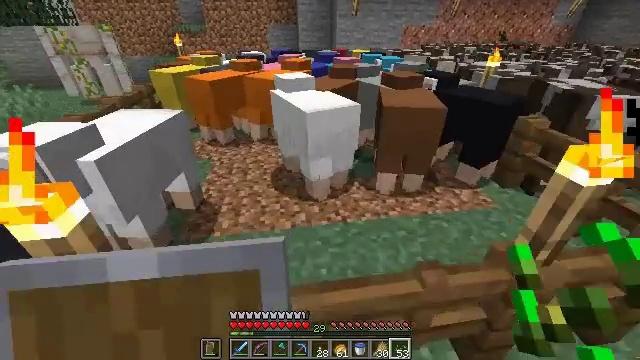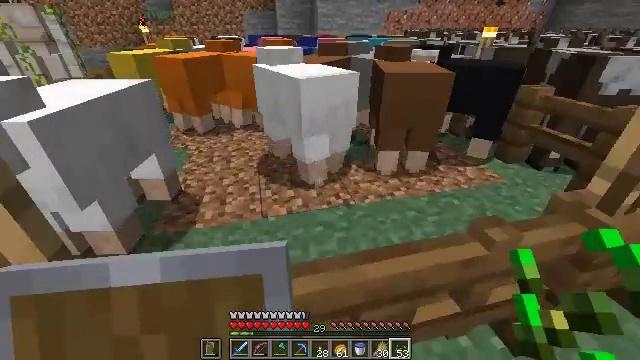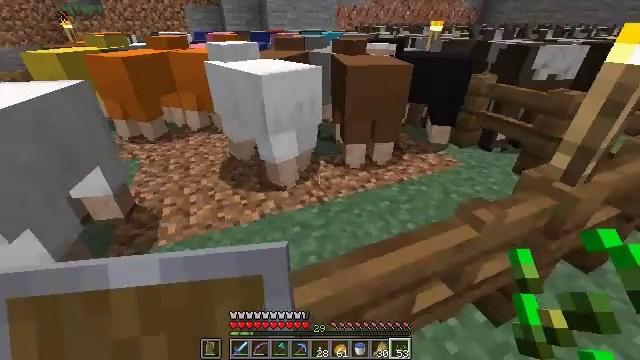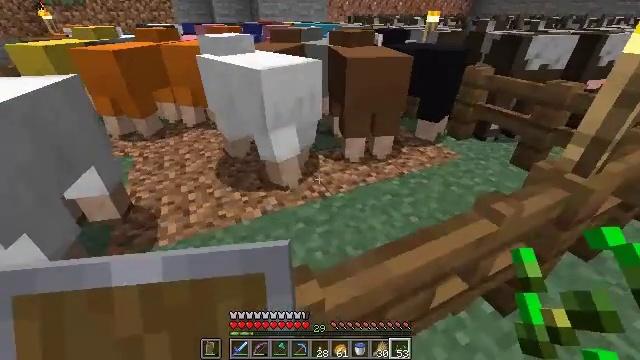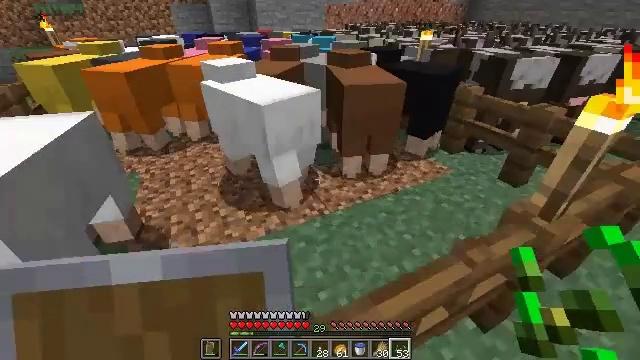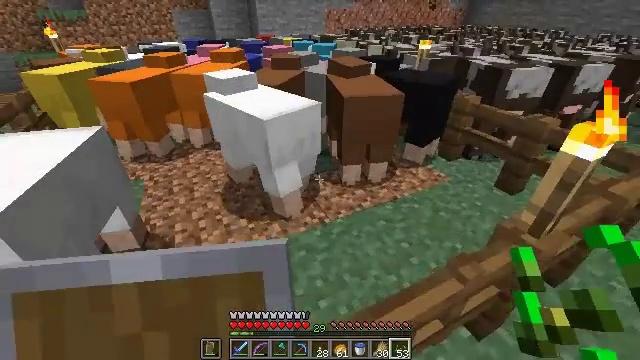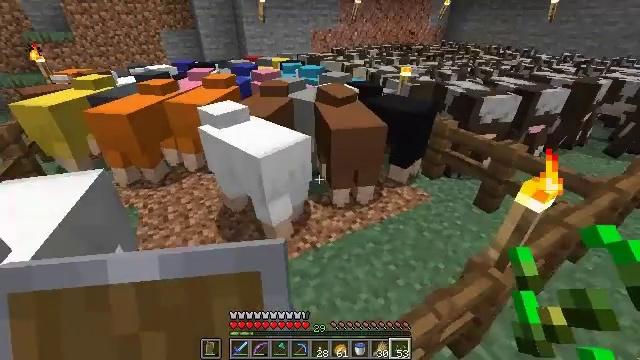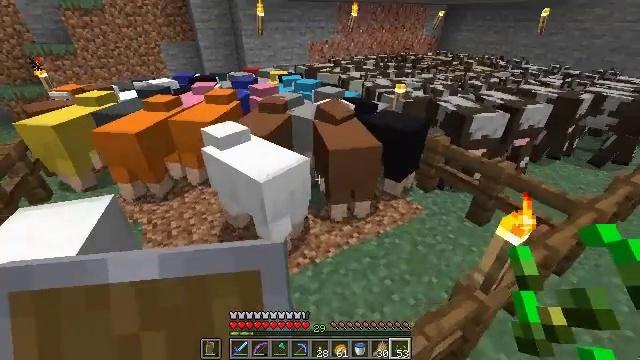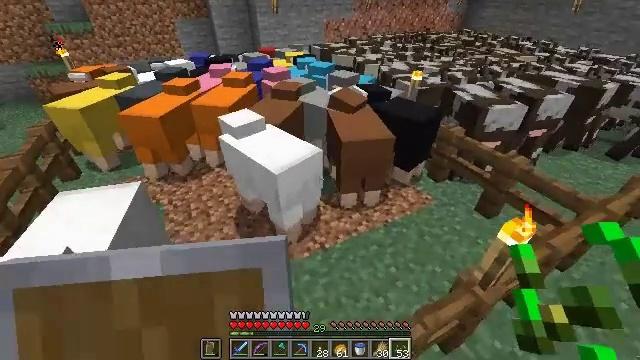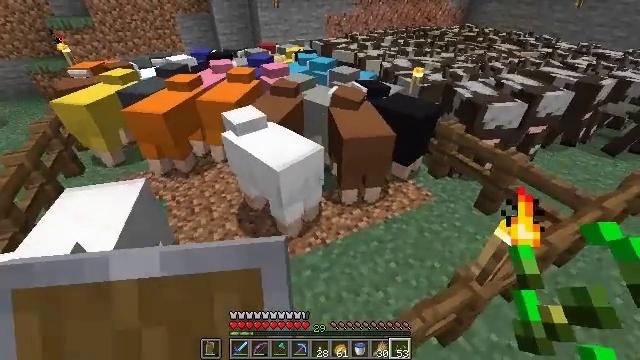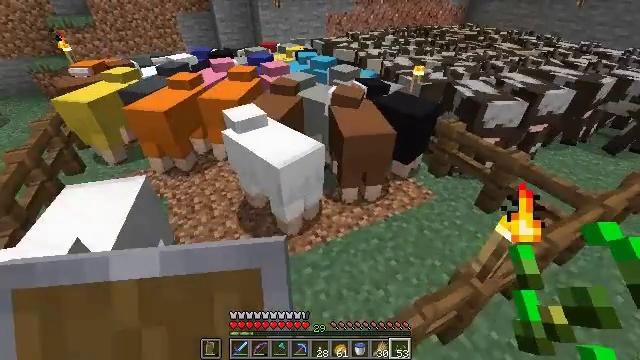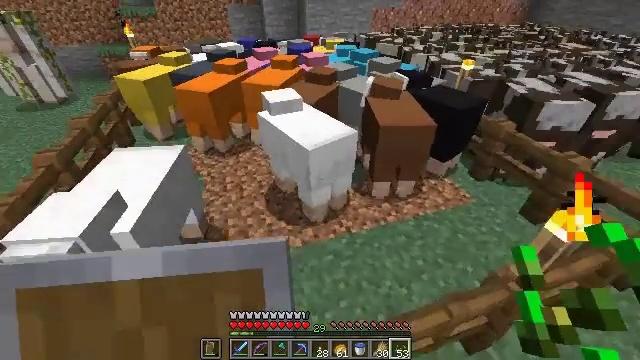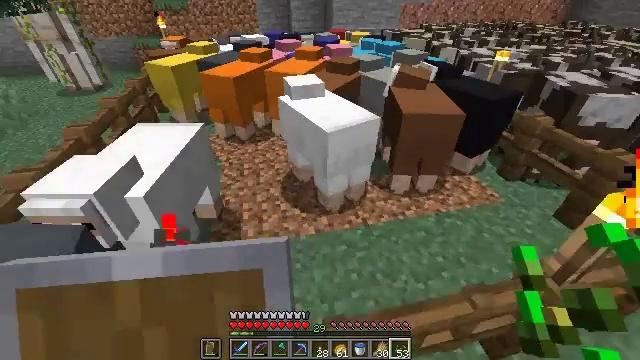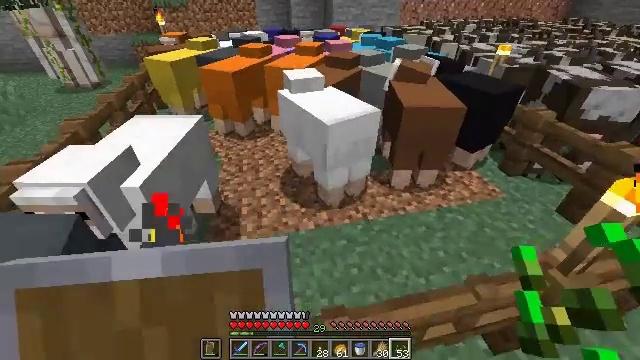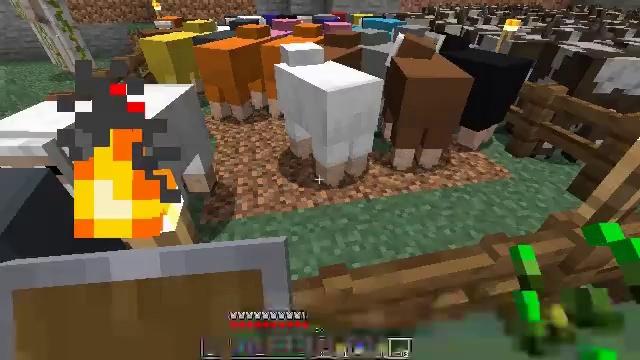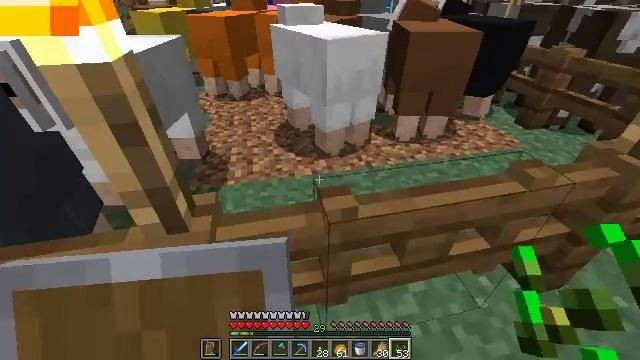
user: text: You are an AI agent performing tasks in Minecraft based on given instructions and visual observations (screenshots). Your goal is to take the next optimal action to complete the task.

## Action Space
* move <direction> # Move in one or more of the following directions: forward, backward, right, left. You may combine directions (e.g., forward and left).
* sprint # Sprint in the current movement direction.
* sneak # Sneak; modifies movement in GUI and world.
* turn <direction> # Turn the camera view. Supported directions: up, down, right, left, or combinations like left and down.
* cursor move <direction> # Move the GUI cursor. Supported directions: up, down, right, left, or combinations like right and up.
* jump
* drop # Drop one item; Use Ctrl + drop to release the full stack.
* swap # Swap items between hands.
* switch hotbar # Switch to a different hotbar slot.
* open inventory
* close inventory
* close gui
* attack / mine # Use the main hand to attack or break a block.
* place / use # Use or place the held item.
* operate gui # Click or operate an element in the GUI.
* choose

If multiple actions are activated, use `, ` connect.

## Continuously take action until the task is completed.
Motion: motion action
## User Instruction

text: Craft a hay block.
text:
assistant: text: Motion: turn right
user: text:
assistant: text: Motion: turn right
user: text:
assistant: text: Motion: turn right and down
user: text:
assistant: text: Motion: jump
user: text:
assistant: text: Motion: jump
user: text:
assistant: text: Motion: turn right and up, jump
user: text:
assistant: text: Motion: no_op
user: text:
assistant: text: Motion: turn left and down
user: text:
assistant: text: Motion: move back, turn down
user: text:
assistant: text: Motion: move back and move right
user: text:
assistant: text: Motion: move back and move right, turn left
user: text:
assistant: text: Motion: turn left
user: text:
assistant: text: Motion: no_op
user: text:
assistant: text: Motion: no_op
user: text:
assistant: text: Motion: no_op
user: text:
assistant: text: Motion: no_op
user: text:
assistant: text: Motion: no_op
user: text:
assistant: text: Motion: no_op
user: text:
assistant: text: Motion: no_op
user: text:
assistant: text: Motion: no_op
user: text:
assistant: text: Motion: no_op
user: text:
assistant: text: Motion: move left, turn left and up
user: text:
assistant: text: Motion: move left, turn up
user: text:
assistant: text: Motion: move left, turn up
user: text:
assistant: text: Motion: move left
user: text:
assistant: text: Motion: move left, turn left and down
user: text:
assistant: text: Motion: move left, turn left and down
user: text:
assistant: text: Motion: move left, turn left and up
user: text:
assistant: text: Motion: move left, turn left and up
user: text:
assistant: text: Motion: move left